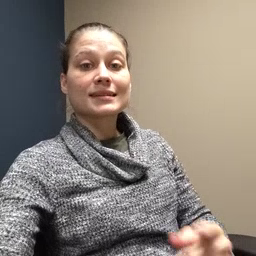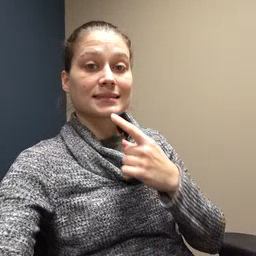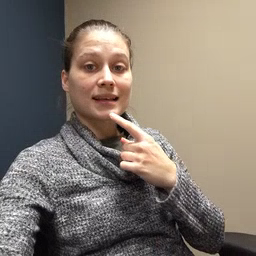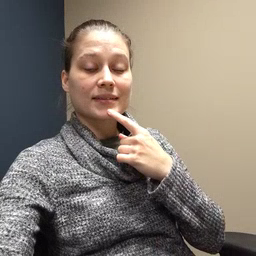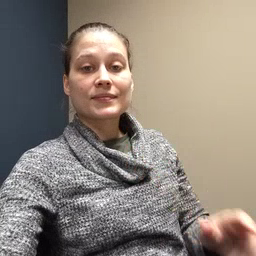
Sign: say